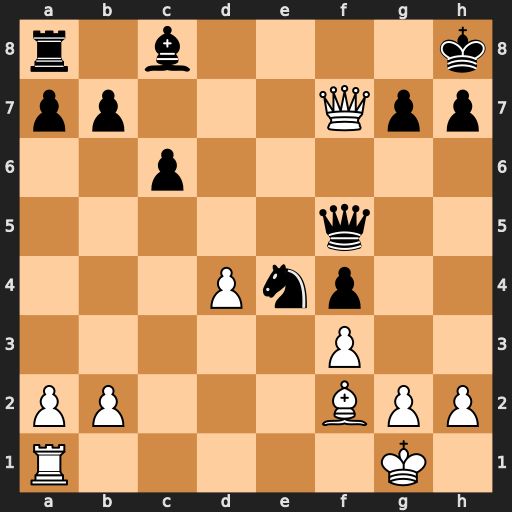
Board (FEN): r1b4k/pp3Qpp/2p5/5q2/3Pnp2/5P2/PP3BPP/R5K1
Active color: w
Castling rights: -
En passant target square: -
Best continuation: Qe8+ Qf8 Qxf8#